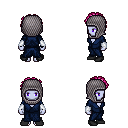
a pixel art fantasy rpg character, female body template, dark elf, purple skin, blue robe, gold greaves, pink curly afro hairstyle, chain hood, white cloth bracers, black shoes, four views (front, back, left, right), 2x2 character sprite sheet, small pixel art, hard edges, no anti-aliasing